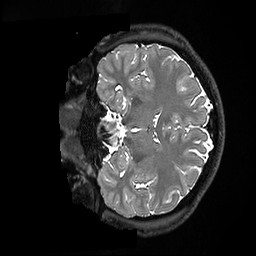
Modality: T2w
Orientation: coronal
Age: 23
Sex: male
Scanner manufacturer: ge
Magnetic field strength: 3 T
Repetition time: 3.202 s
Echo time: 0.05923 s